Question: That's how I tried to do it:
'''
fontTextureAtlas = new BitmapTextureAtlas(1024, 1024, TextureOptions.BILINEAR_PREMULTIPLYALPHA);
font = FontFactory.createFromAsset(fontTextureAtlas,this,"times.ttf",45f,true,Color.WHITE);
getEngine().getTextureManager().loadTexture(fontTextureAtlas);
'''
and then, in code:
'''
Text text = new Text(10,10, font,"Some text");
scene.attachChild(text);
'''
and all what I see is this:

Also I tried to use 'new Font(fontTextureAtlas,Typeface.DEFAULT,45f,true,Color.WHITE);' to initialize the 'font', but result was almost the same.
Does anyone know what I did wrong?
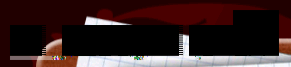
Answer: Try adding 'font.load();' after 'getEngine().getTextureManager().loadTexture(fontTextureAtlas);'
If that doesn't work try
'''
getEngine().getFontManager().loadFont(font);
'''